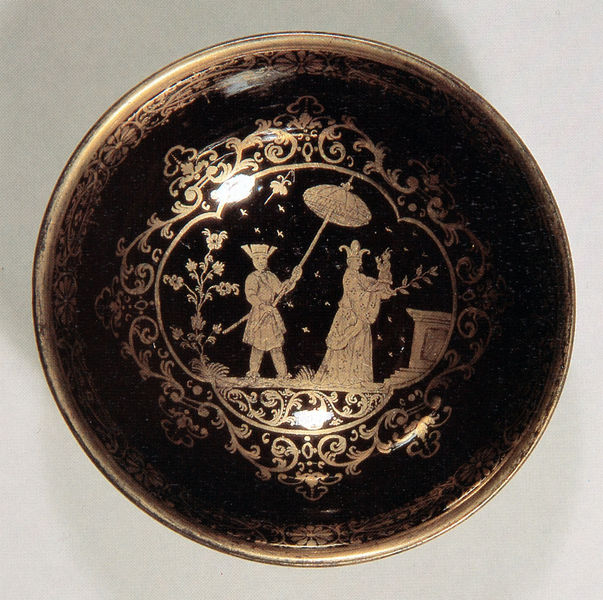
Titel: Braune Kumme
Künstler: unbekannt
Standort: Würzburg
Institution: Kunsthandlung Wolf-D. Amelung
Schlagwörter: blätter, dunkel, mann, menschen, blume, blumen, frau, hut, kleid, licht, schmuck, schwarz, szene, zeichnung, blüten, dame, schirm, sonnenschirm, muster, ornament, alt, diener, halten, kleidung, schale, schüssel, sockel, teller, spiegelung, vögel, figur, gewand, gold, paar, person, pflanze, pflanzen, krone, rund, garten, keramik, ranken, ton, kopfbedeckung, relief, japan, zwei, rand, kaiser, könig, glanz, dekor, ornamente, verzierung, tasse, podest, reflexion, bemalt, foto, gefäß, porzellan, zweig, asien, geschirr, druck, asiatisch, herrscher, gebet, zeremonie, altar, ornamental, china, handwerk, antik, mittelalter, porzelan, mittelfeld, träger, tief, kleeblatt, verziehrung, kledi, arabeske, vierpass, kermaik, päonie, chinoiserie, asia, chinese, fernost, golz, koppchen, samurai, vierblatt, weissfigurig, sonnenschrim, schirmträger